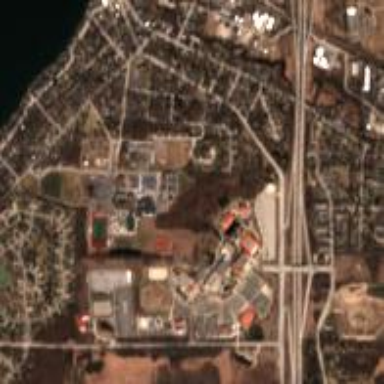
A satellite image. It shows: College.